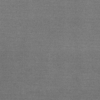
Label: dusty